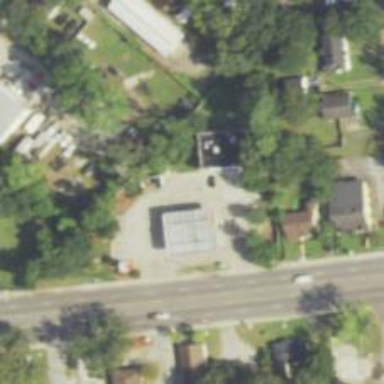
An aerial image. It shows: Convenience shop.